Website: bh-photo
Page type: store-pickup
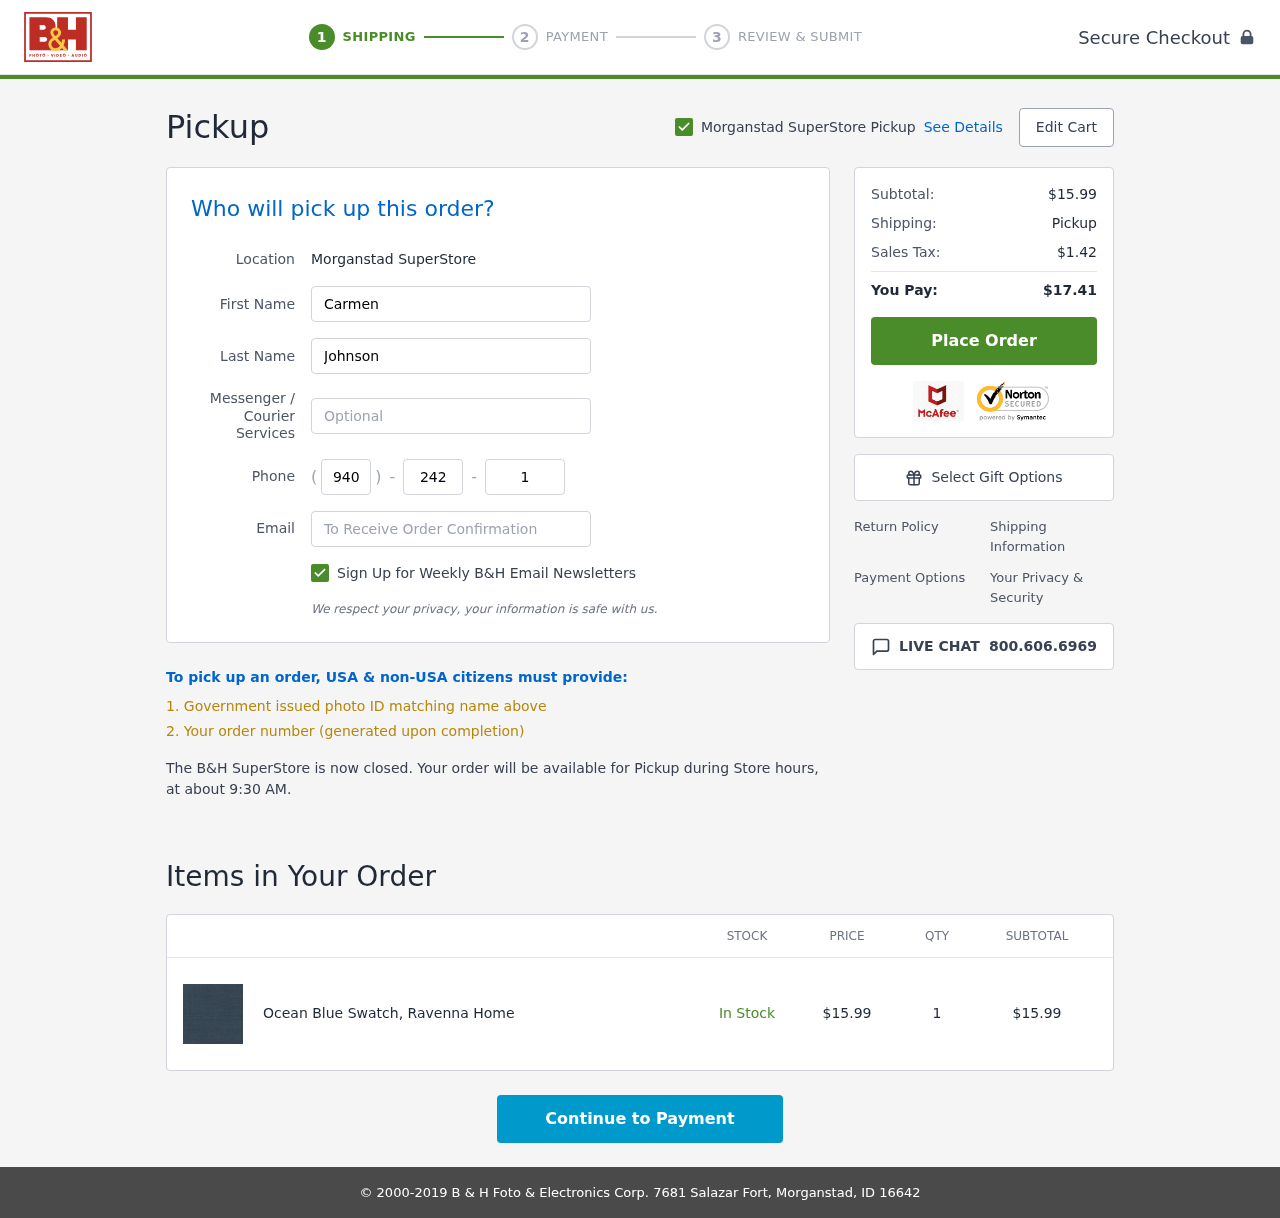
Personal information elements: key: PII_EMAIL
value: cjohnson@yahoo.com
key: PII_FIRSTNAME
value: Carmen
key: PII_LASTNAME
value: Johnson
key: PII_LOCATION1_CITY
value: Morganstad SuperStore Pickup
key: PII_LOCATION1_CITY
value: Morganstad SuperStore
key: PII_PHONE_AREA
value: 940
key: PII_PHONE_PREFIX
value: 242
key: PII_PHONE_SUFFIX
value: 1194
Product elements: key: PRODUCT1_NAME
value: Ocean Blue Swatch, Ravenna Home
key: PRODUCT1_PRICE
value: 15.99
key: PRODUCT1_QUANTITY
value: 1
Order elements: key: ORDER_SUBTOTAL
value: $15.99
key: ORDER_TAX
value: $1.42
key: ORDER_TOTAL
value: $17.41